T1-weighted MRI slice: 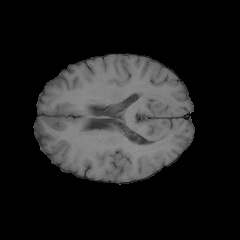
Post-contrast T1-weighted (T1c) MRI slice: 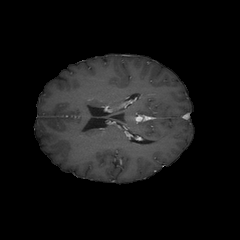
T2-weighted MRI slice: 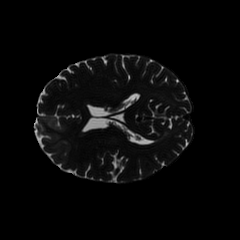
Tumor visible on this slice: yes